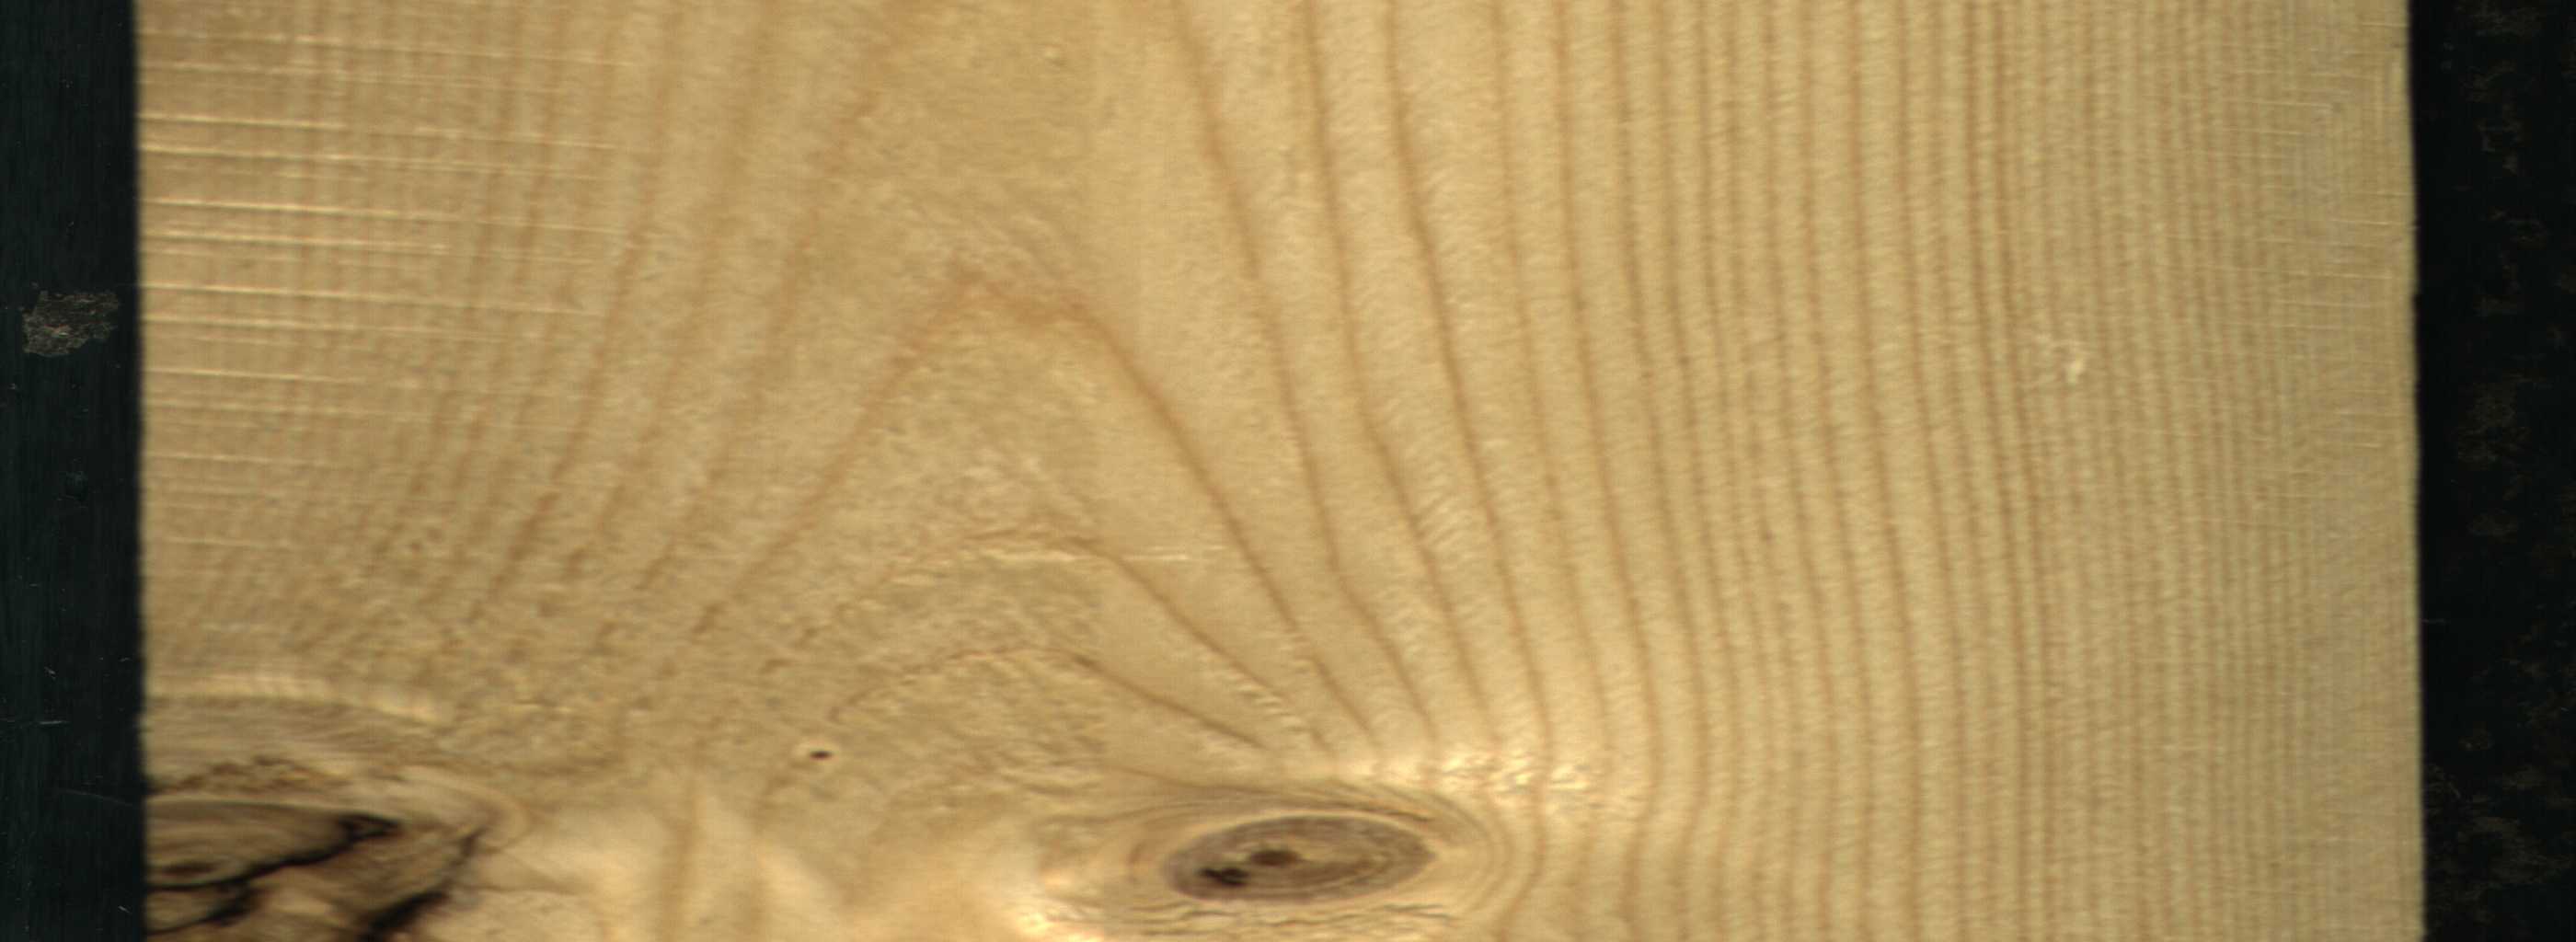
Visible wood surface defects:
knot_with_crack
Live_Knot